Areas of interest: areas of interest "Scenic Spot"
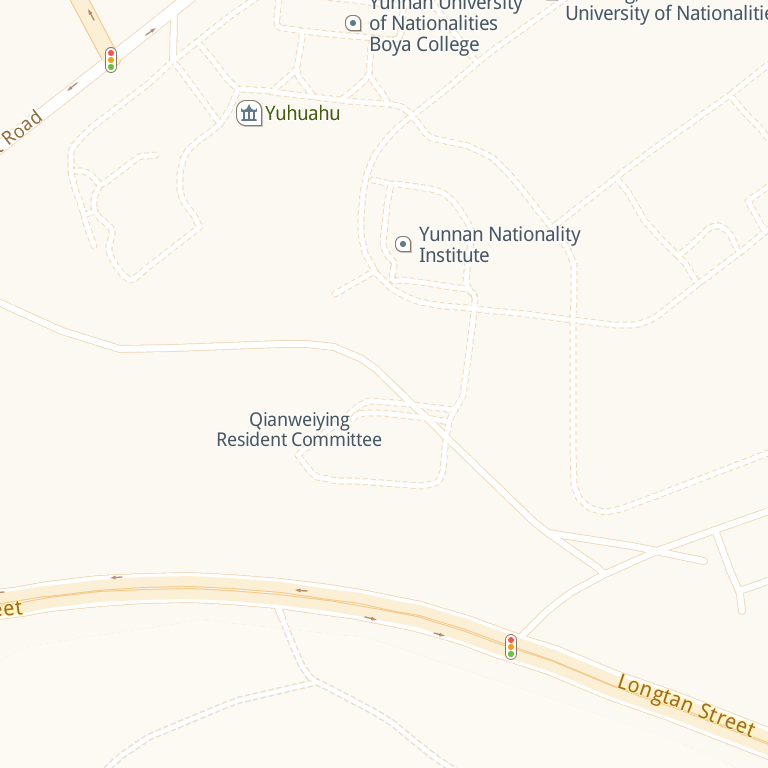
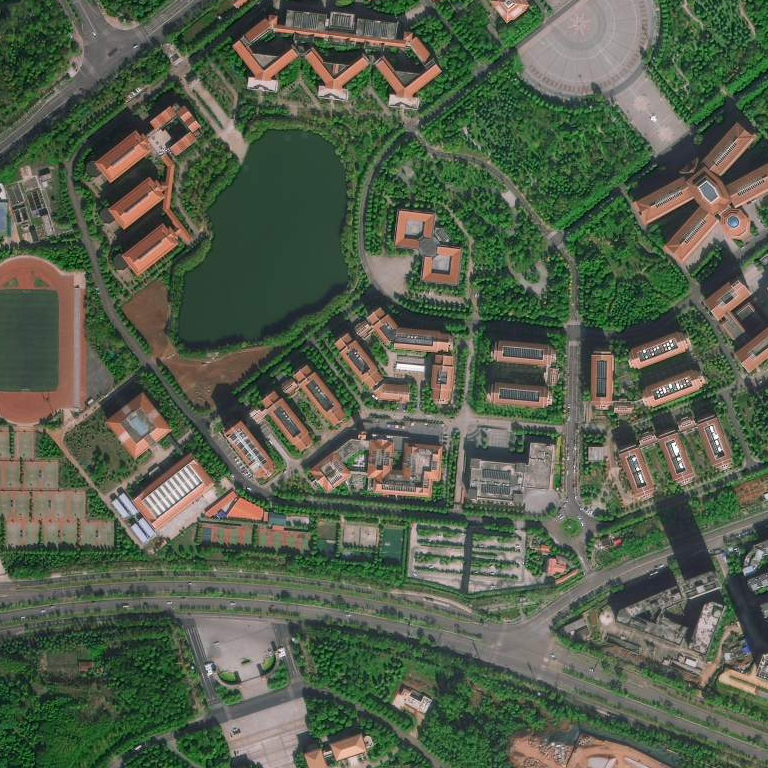